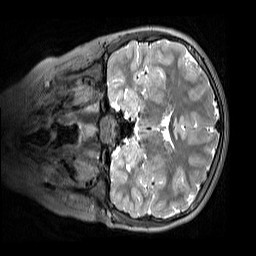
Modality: T2w
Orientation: coronal
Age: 9
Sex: female
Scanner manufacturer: siemens
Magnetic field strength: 3 T
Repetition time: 3.2 s
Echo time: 0.408 s